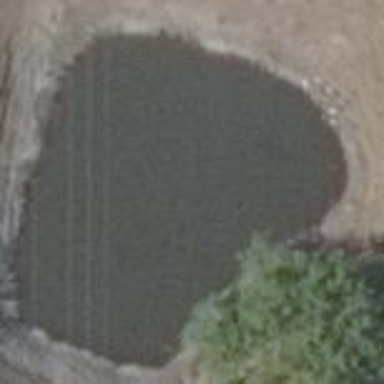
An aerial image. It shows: Peaceful pond surrounded by nature.